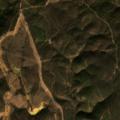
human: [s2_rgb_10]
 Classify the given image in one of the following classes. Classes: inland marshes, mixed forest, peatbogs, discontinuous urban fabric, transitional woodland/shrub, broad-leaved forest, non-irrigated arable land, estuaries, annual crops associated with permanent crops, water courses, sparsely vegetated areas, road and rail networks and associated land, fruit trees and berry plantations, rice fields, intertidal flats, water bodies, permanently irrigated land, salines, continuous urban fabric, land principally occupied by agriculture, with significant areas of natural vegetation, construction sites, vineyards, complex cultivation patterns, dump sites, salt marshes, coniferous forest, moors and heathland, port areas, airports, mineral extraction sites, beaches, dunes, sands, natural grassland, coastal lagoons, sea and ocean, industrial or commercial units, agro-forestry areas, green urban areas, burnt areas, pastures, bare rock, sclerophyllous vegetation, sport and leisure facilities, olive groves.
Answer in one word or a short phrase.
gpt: broad-leaved forest, sclerophyllous vegetation, transitional woodland/shrub